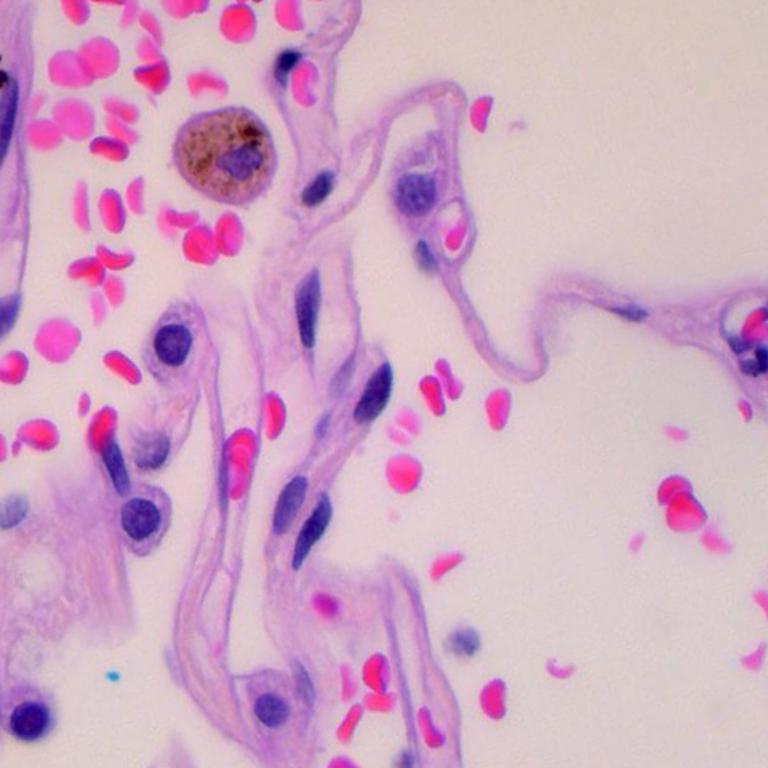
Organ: lung
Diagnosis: benign